Question: I don't quite know how to describe this, but I'm trying to expand my vocabulary. I'm looking for:
- -
Here's the image:

Description:
>
1. I create a branch (beta), make some commits, and merge it back into it's parent branch (alpha).
2. After this merge, the original branch (alpha) has some commits made on it, leaving the old branch, beta, behind.
3. I then want to do some work on the child branch (beta) again. However, first I must move it up to where it's parent is (alpha). What is this action called, and how do I do this?
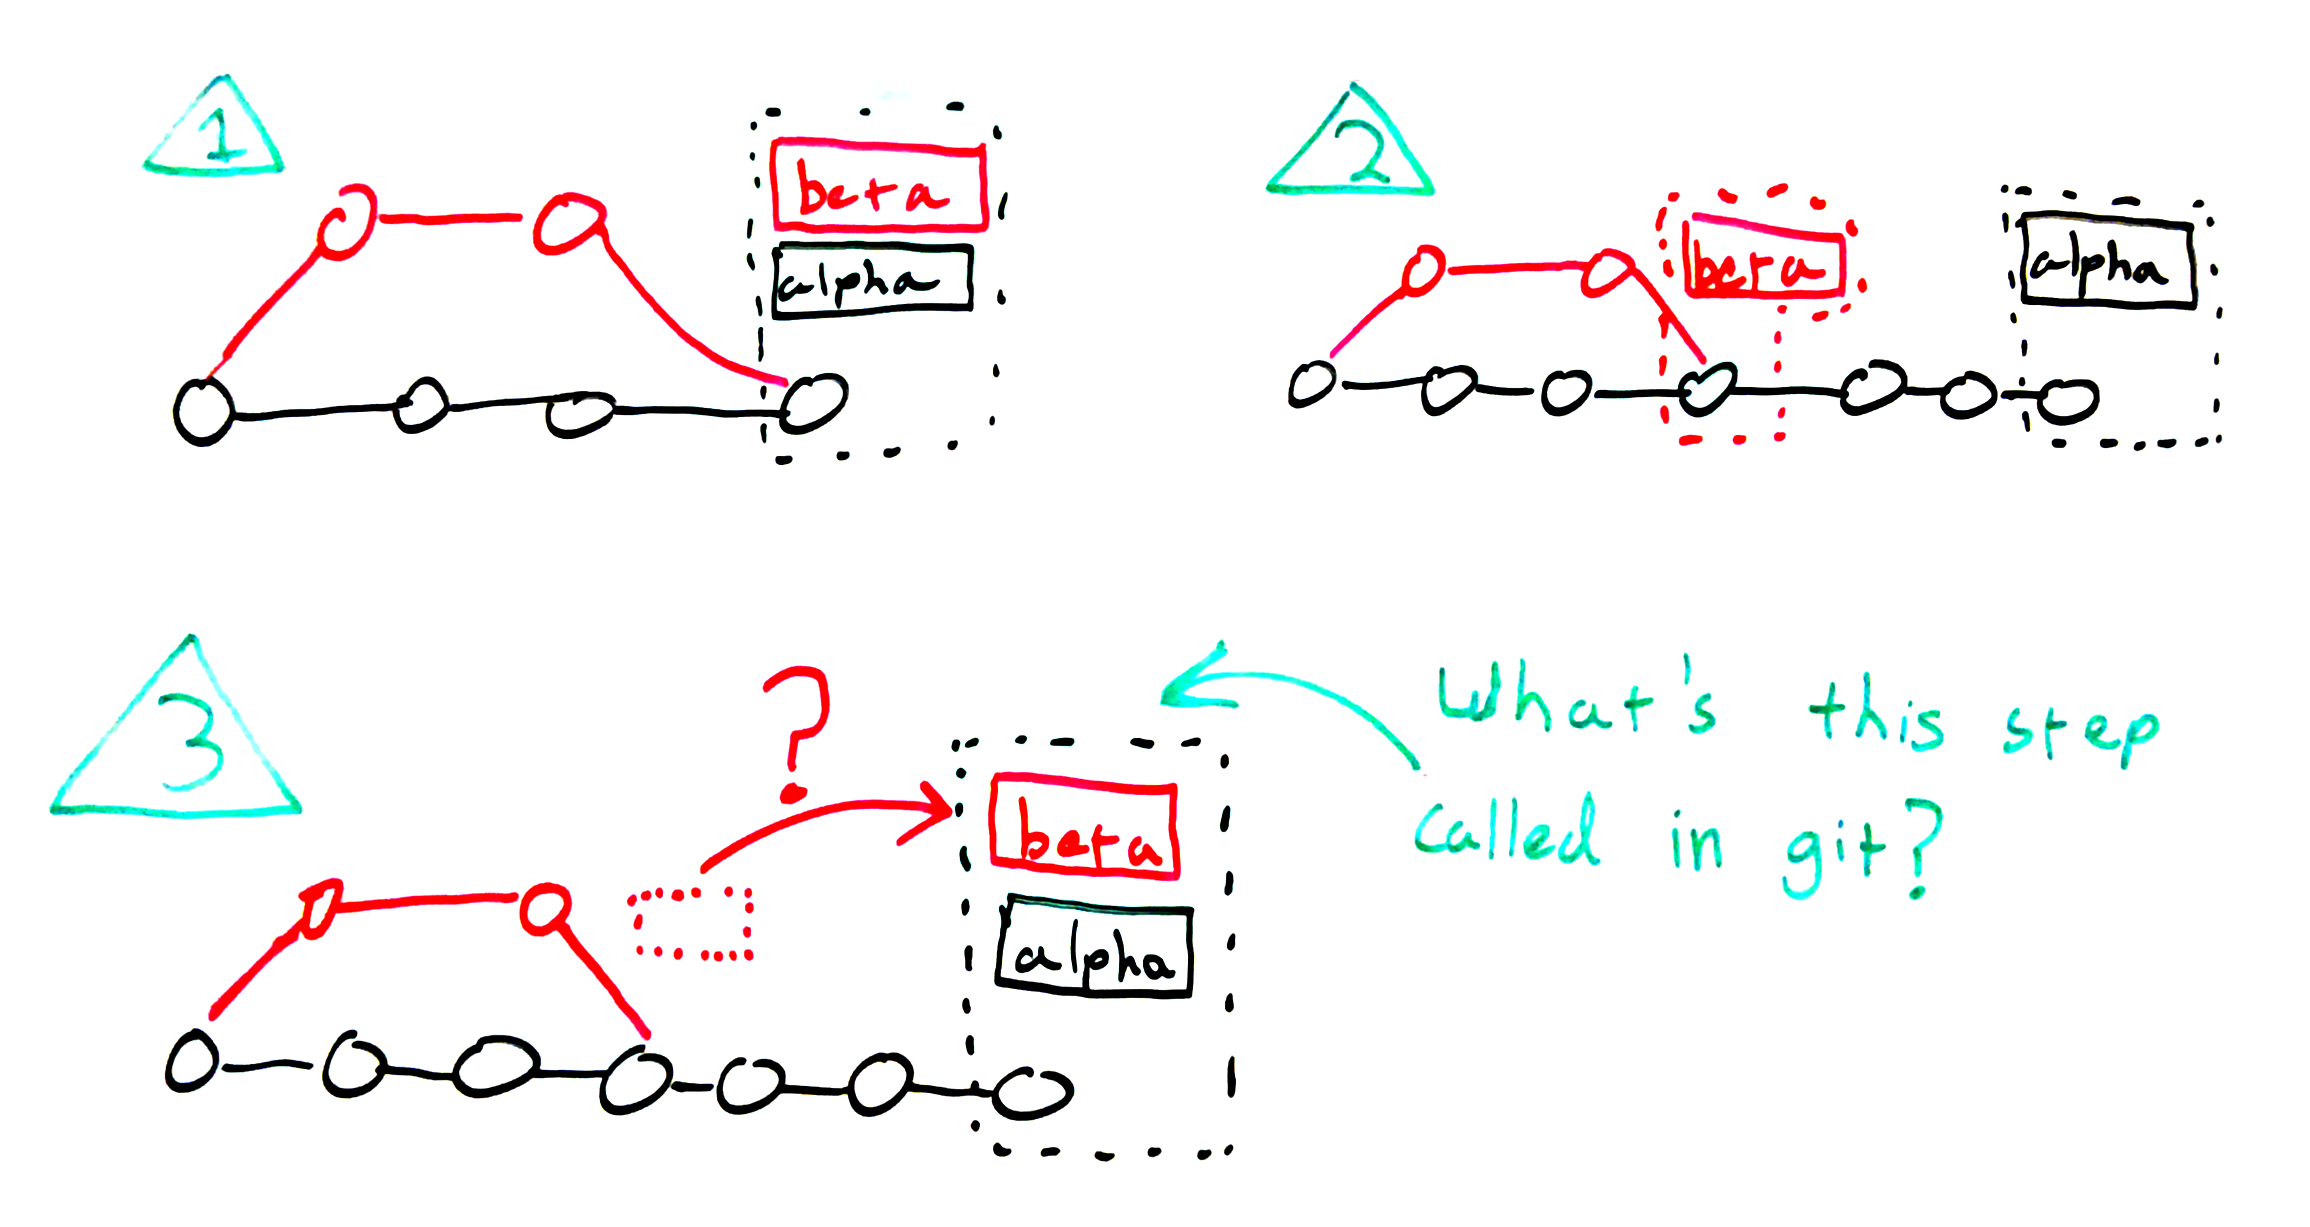
Answer: This is called a fast-forward merge.
You do it simply by issuing
'''
git merge alpha
'''
while being on beta.